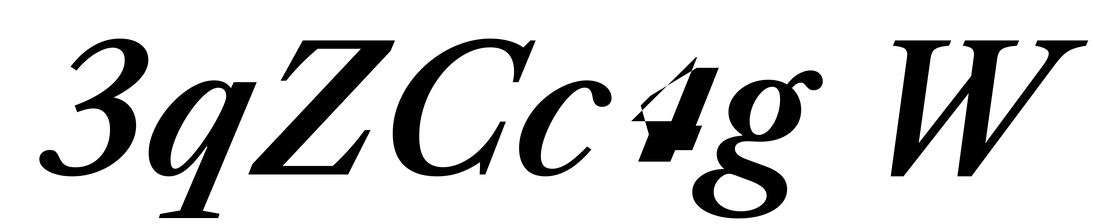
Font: LibreCaslonText-Italic_SemiBold_Italic